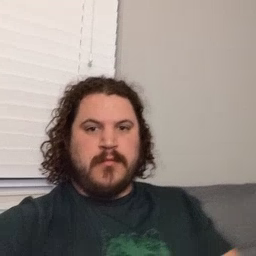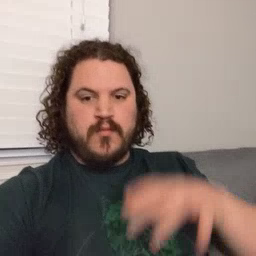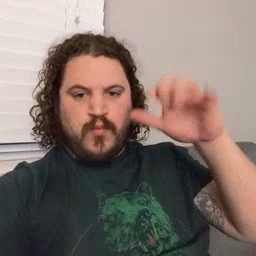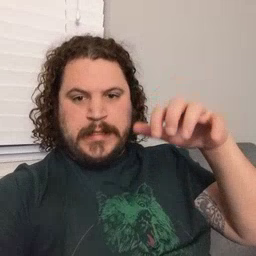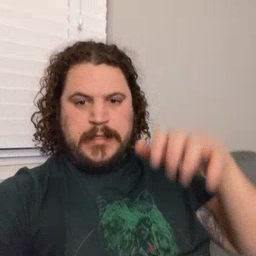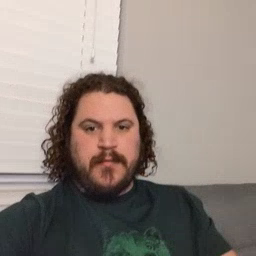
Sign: rain